Interaction volume radius: 10 \u00c5
Interaction volume height: 20 \u00c5
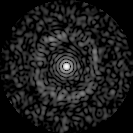
Disorder parameter: 0.8381